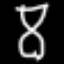
Label: hourglass